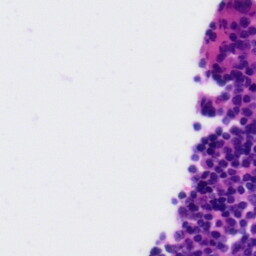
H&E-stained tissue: Tonsil